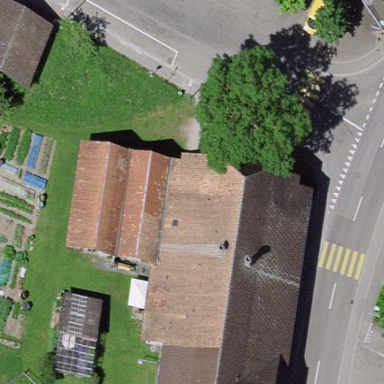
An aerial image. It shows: Barn.